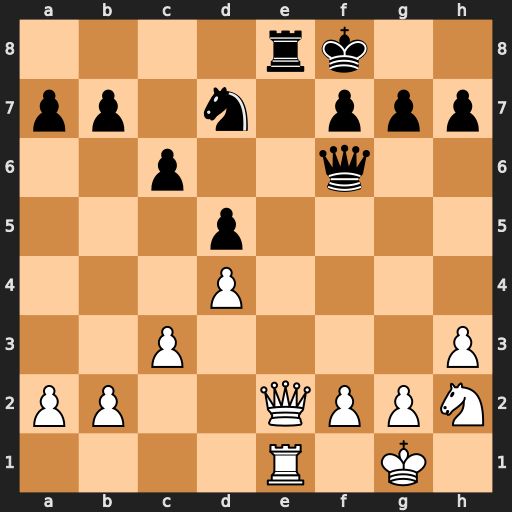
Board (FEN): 4rk2/pp1n1ppp/2p2q2/3p4/3P4/2P4P/PP2QPPN/4R1K1
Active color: w
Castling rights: -
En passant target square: -
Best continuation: Qxe8#